Question: Can you please take a look at <URL> and let me know why the css 'overflow:hidden' rule is not working for '.switch' class?
Please be informed that I do not want to change any thing in buttons and Switch mark ups and need to keep them as they are (Must not change the 'col-lg-x' sizes)
'''
<div class="panel panel-default">
<div class="panel-heading">Switch</div>
<div class="panel-body">
<div class="row">
<div class="switch col-lg-offset-1 col-md-offset-1 col-sm-offset-1 col-xs-offset-1 col-lg-10 col-md-10 col-sm-10 col-xs-10">
<button class="btn btn-primary norightradius col-lg-1 col-md-1 col-sm-1 col-xs-1">Yes</button>
<button class="btn btn-primary noradius col-lg-11 col-md-11 col-sm-11 col-xs-11">New Model</button>
<button class="btn btn-primary noleftradius col-lg-1 col-md-1 col-sm-1 col-xs-1">No</button>
</div>
</div>
</div>
</div>
'''
Here is a shot of the required result

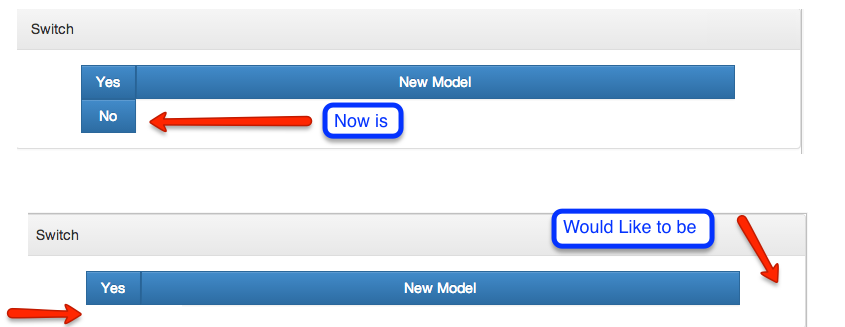
Answer: The Bootstrap grid system is based upon 12 columns. If you add up the columns consumed by your Yes button, title bar, and No button, you'll see that you've got 13 columns.
Just resize the title bar to be 10 columns instead of 11.
Change
'''
<button class="btn btn-primary noradius col-lg-11 col-md-11 col-sm-11 col-xs-11">New Model</button>
'''
To
'''
<button class="btn btn-primary noradius col-lg-10 col-md-10 col-sm-10 col-xs-10">New Model</button>
'''
See <URL>
---
And if you'd like the button to be hidden at certain screen sizes, try using the responsive utility classes(like 'hidden-sm' or 'hidden-xs'): <URL>
Oh, and why does it wrap? The bootstrap grid classes use 'float:left' to arrange the grid items. 'overflow:hidden' only has the effect of floats, not hiding them.